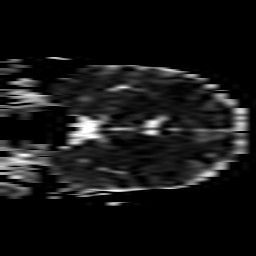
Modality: ADC
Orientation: coronal
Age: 40
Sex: female
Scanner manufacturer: philips
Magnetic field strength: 1.5 T
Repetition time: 4.781 s
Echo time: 0.07764 s